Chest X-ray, PA view. Patient: 27 years old, sex M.
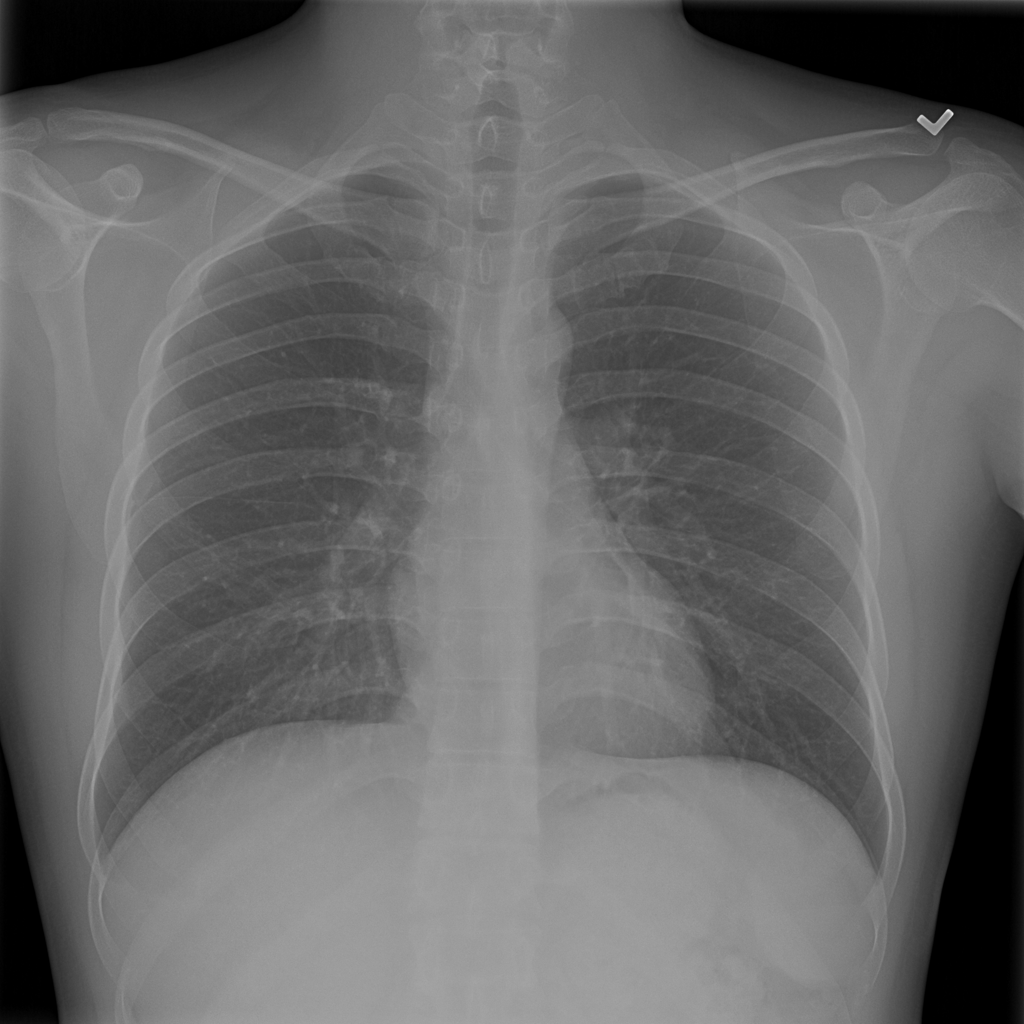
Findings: No Finding